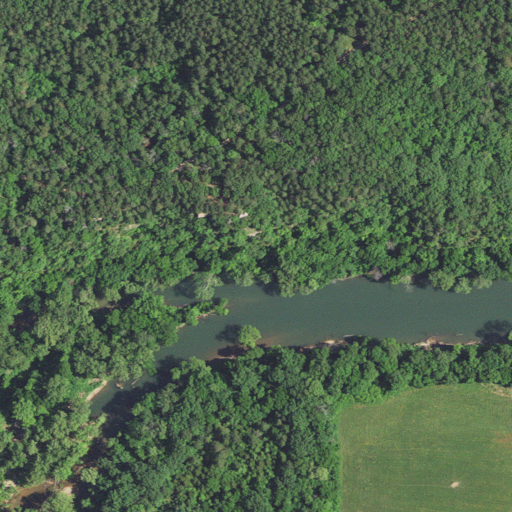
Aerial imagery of cliff(s) in Missouri named Narrow Gap Bluff containing deciduous forest, mixed forest, evergreen forest, open water, pasture, and woody wetlands